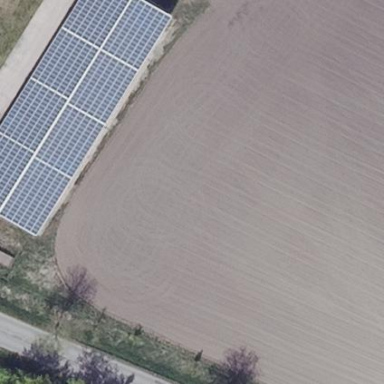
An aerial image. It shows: Building featuring small installation solar photovoltaic panel for electricity generation.